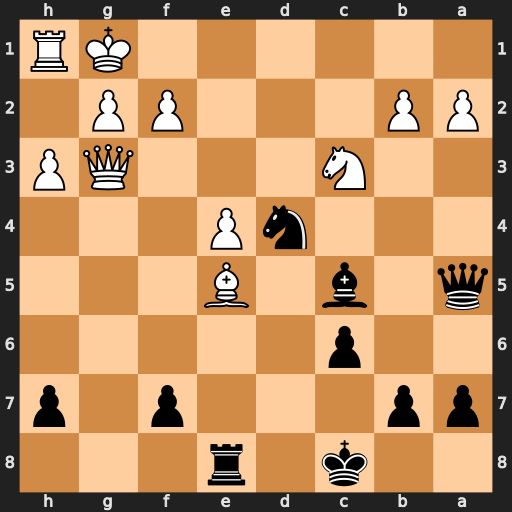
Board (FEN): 2k1r3/pp3p1p/2p5/q1b1B3/3nP3/2N3QP/PP3PP1/6KR
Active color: b
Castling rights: -
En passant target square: -
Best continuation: Rxe5 Qxe5 Nf3+ gxf3 Bxf2+ Kxf2 Qxe5